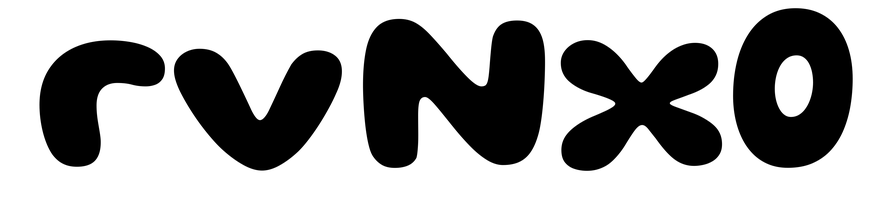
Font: Gluten_Bold